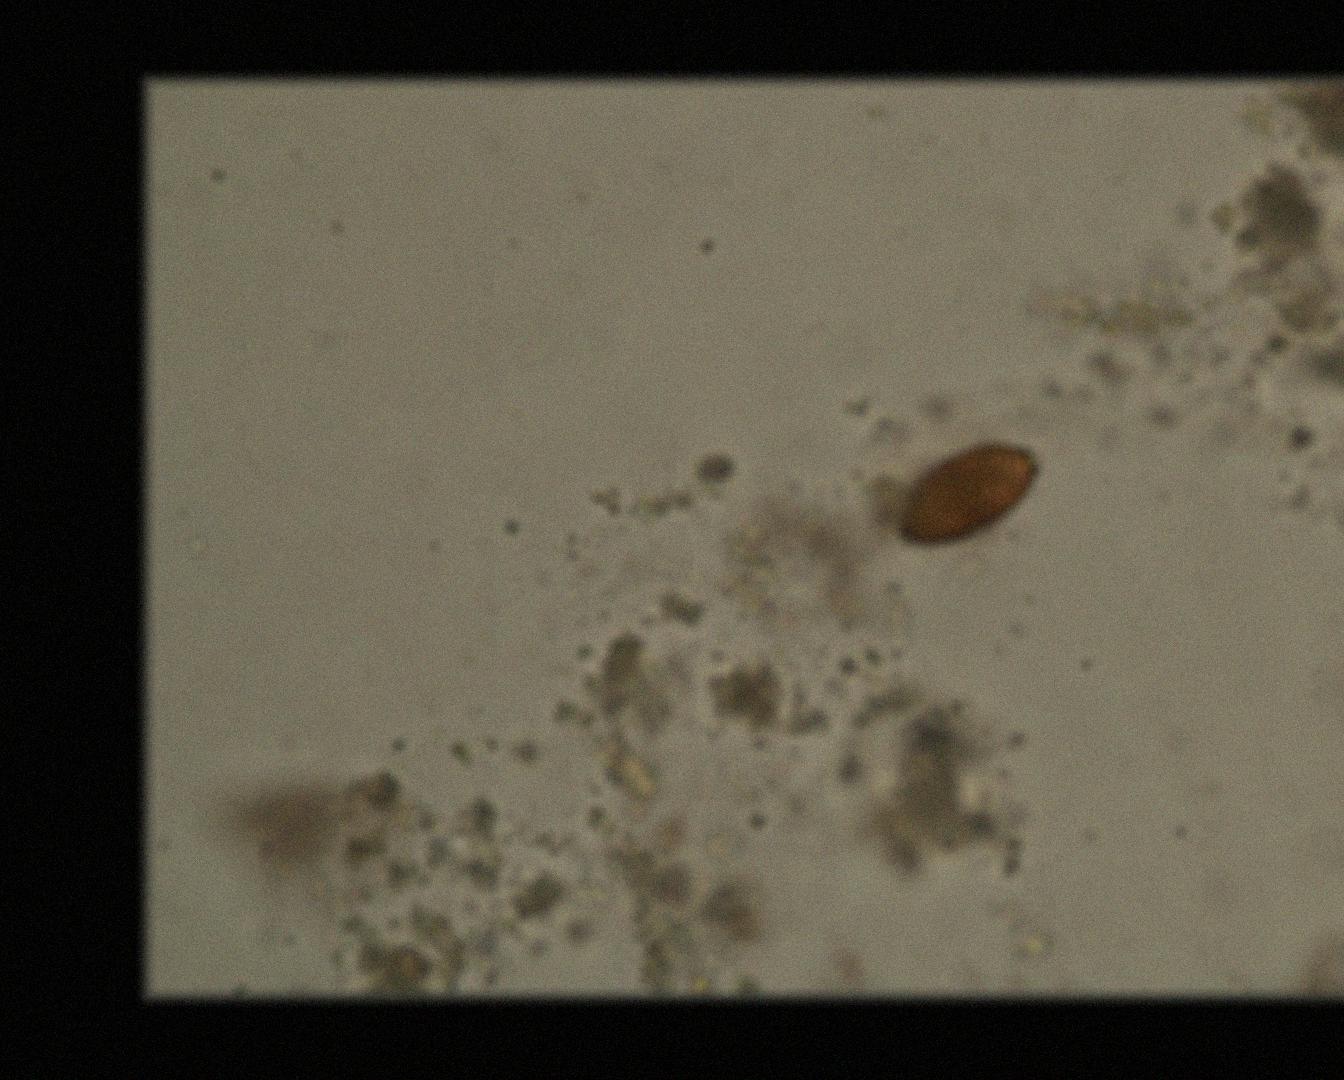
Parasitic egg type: Trichuris trichiura